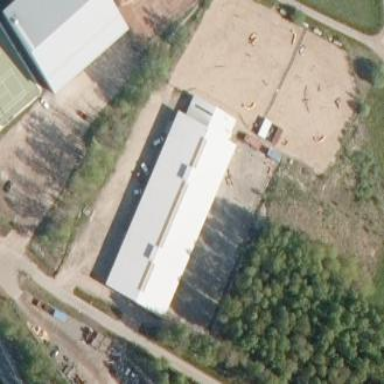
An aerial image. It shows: Dog park designed for dog agility sports.